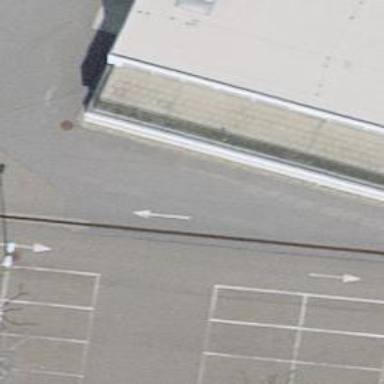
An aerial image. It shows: Parking aisle designated as service road.